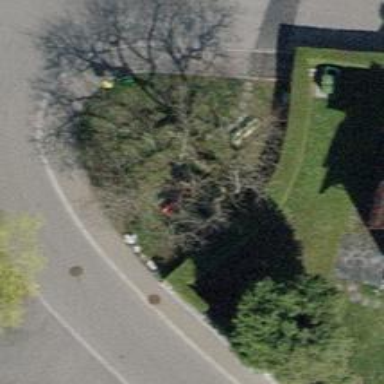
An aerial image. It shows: Red bench.